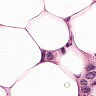
Metastatic tissue present: yes